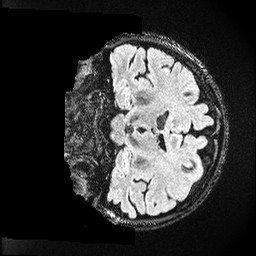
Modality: FLAIR
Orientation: coronal
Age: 34
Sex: female
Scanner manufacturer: ge
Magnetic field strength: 3 T
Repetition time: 4.802 s
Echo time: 0.1163 s